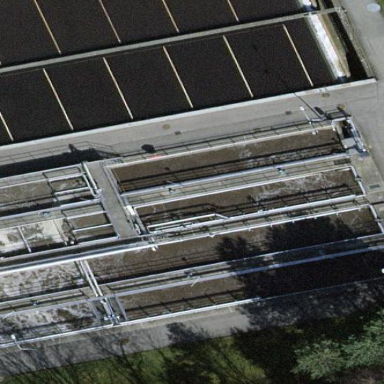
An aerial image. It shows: Image of wastewater.